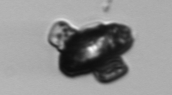
Label: Delphineis